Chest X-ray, PA view. Patient: 37 years old, sex F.
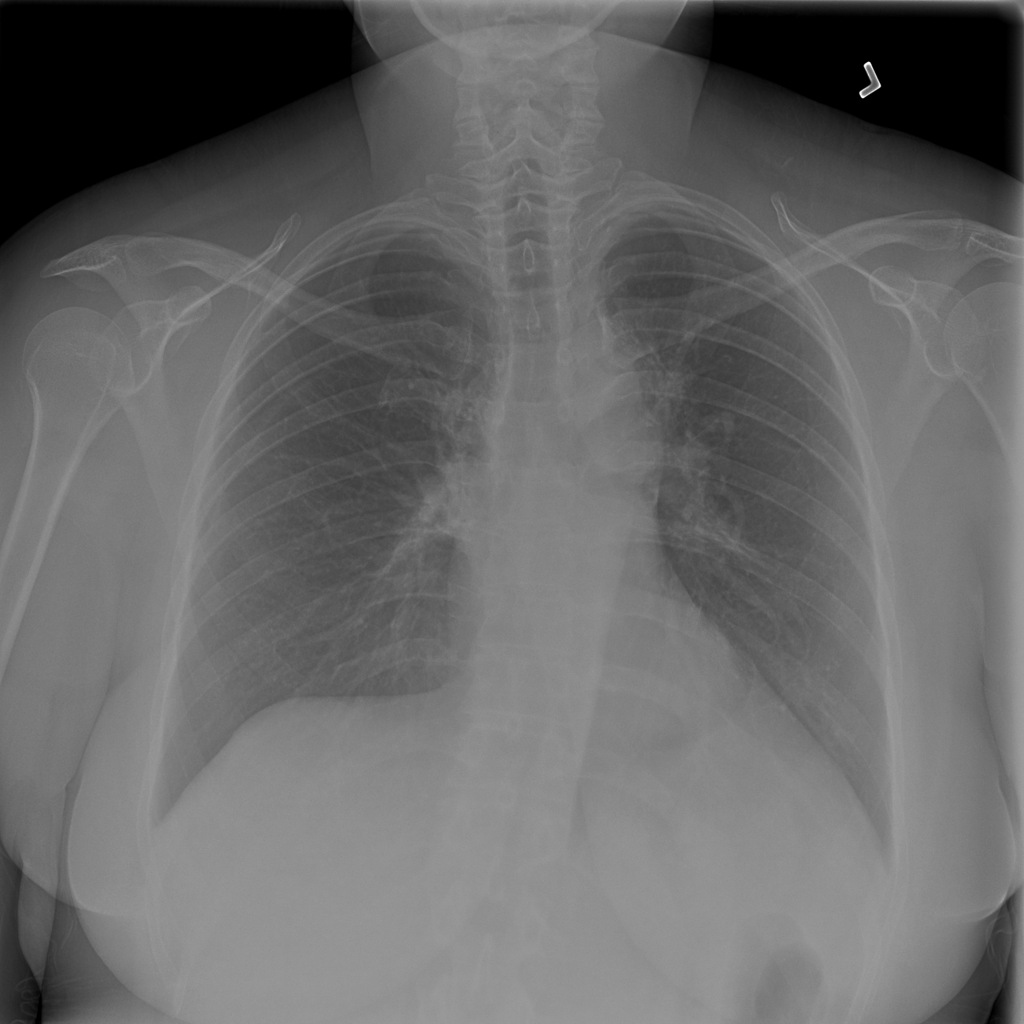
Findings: No Finding